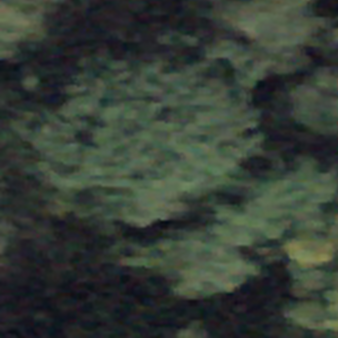
Label: other